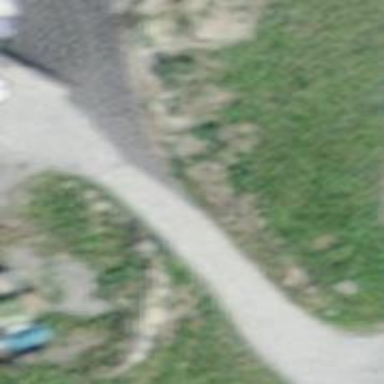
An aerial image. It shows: Driveway leading to service road.